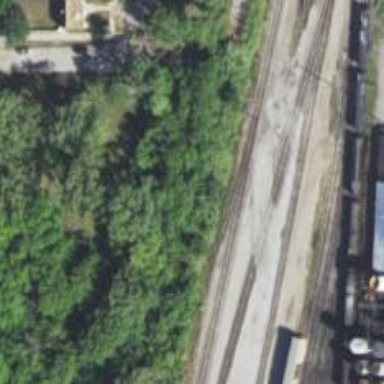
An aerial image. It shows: Railway yard.